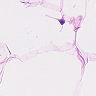
Metastatic tissue present: no